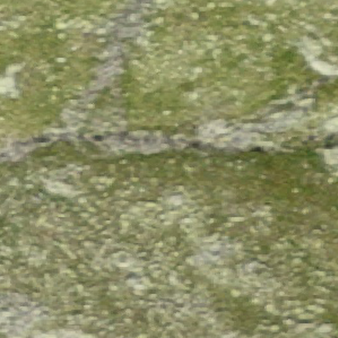
Label: other